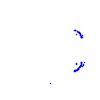
Particle: proton